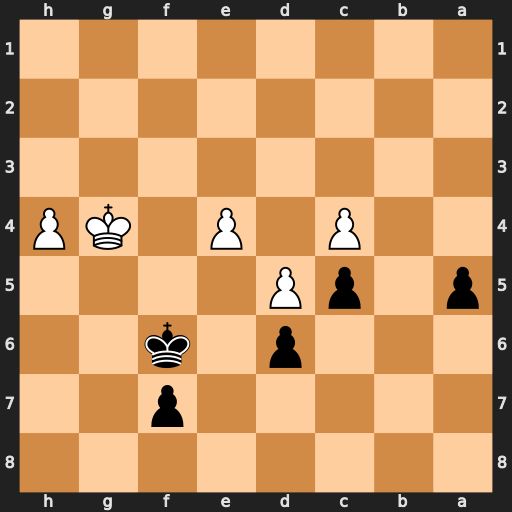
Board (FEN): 8/5p2/3p1k2/p1pP4/2P1P1KP/8/8/8
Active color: b
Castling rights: -
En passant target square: -
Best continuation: a4 h5 a3